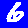
Digit: 6